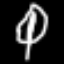
Label: leaf